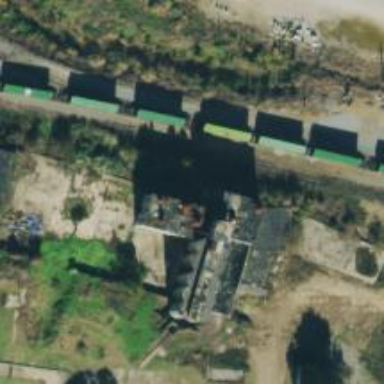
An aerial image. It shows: Abandoned railway.